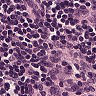
Metastatic tissue present: no